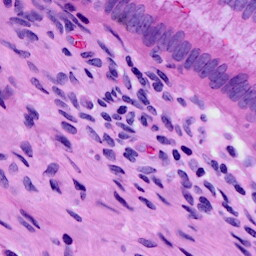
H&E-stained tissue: Cervix